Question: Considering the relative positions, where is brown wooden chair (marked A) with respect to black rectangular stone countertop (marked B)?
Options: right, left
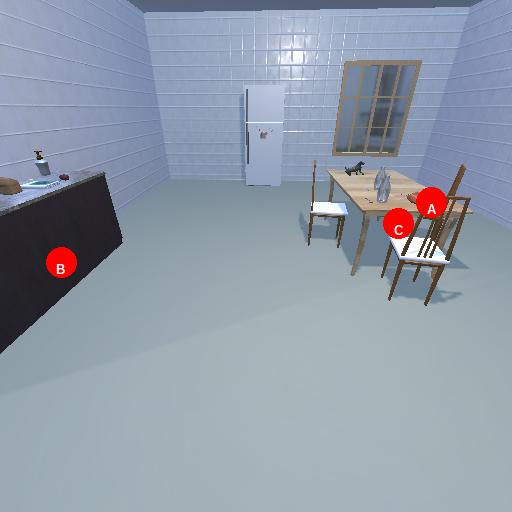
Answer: right